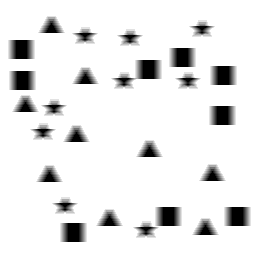
Squares: 9
Triangles: 9
Stars: 9
Total shapes: 27